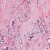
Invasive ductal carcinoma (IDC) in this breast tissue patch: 1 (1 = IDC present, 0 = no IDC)